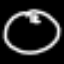
Label: clock